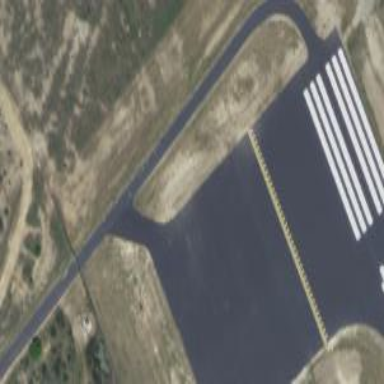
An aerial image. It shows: Apron at the airport.